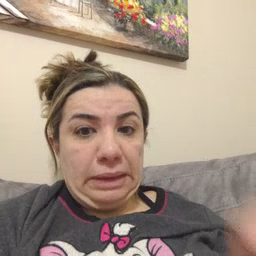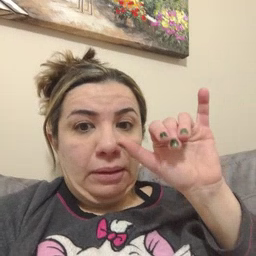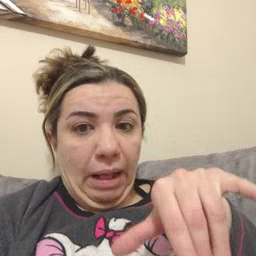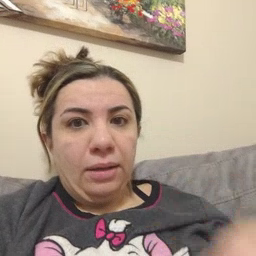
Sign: that